Question: I m using DrawerLayout for left slide menu. My app is getting slow when I use image for background. On the other hand it smooth when I m using color for background.
'''
<android.support.v4.widget.DrawerLayout
xmlns:android="http://schemas.android.com/apk/res/android"
android:id="@+id/drawer_layout"
android:layout_width="match_parent"
android:background="@drawable/app_bg"
android:layout_height="match_parent" >
<FrameLayout
android:id="@+id/content_frame"
android:layout_width="match_parent"
android:layout_height="match_parent" />
<ListView
android:id="@+id/left_drawer"
android:layout_width="240dp"
android:layout_height="match_parent"
android:layout_gravity="start"
android:background="@android:color/white"
android:choiceMode="singleChoice"
android:divider="@android:color/transparent"
android:dividerHeight="0dp" />
</android.support.v4.widget.DrawerLayout>
'''
Here my background image is '@drawable/app_bg' I don't know how to overcome this and achieve smooth slide move.
My background image .

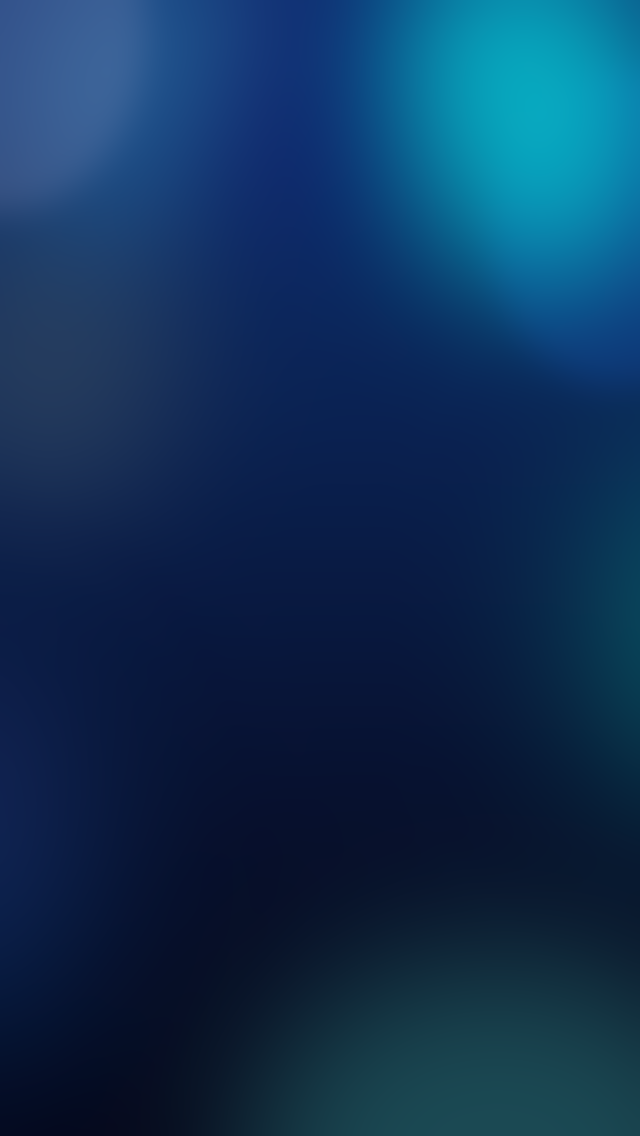
Answer: You should have diferente sizes for deferent displays. Multi screen support please take a look at this <URL>